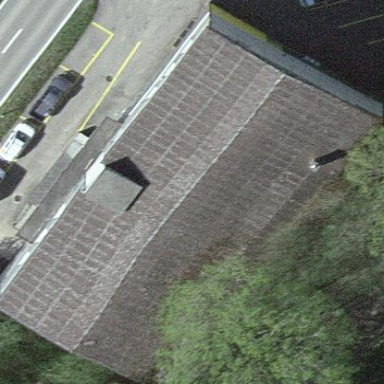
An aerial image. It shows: Warehouse with gabled roof.